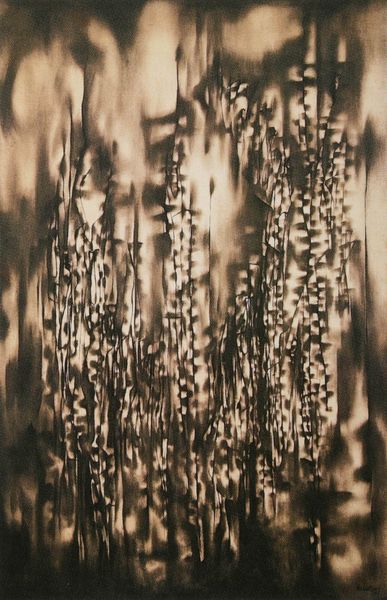
Titel: Every Atom Glows: Electrons in Luminous Vibration
Künstler: Norman Lewis
Institution: (Privatsammlung)
Schlagwörter: wasser, weiß, braun, schwarz, muster, abstrakt, foto, photo, schlieren, tropfen, photogaphie